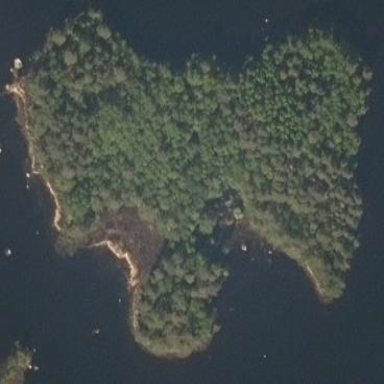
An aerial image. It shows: Islet surrounded by woodland.